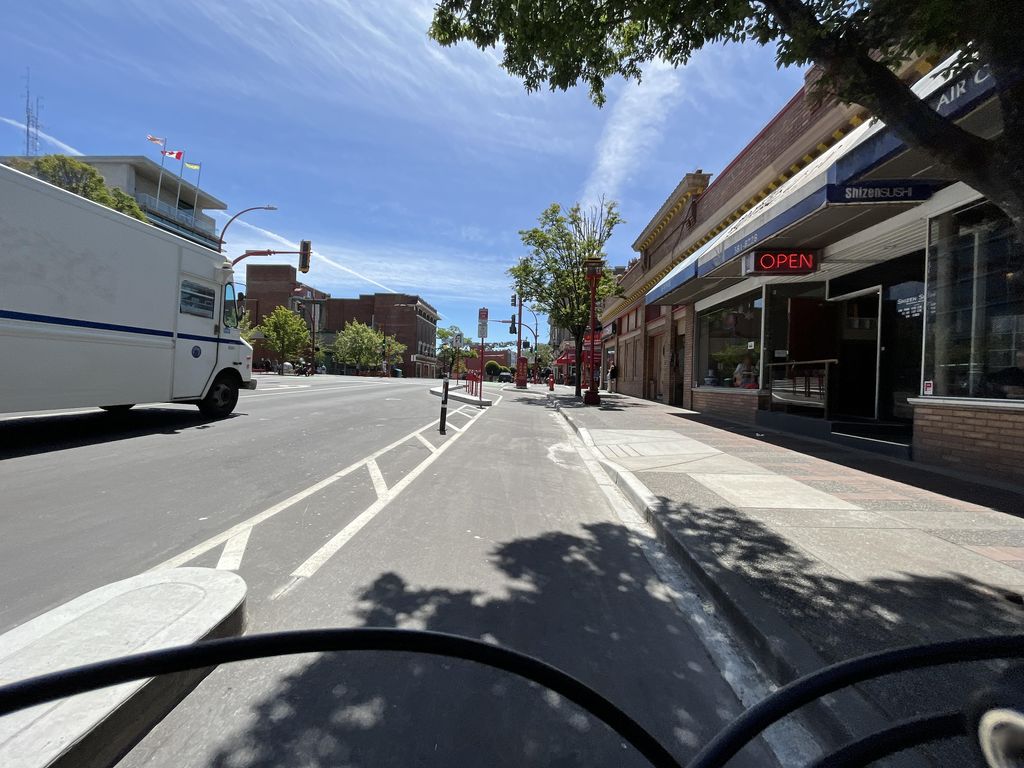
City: victoria